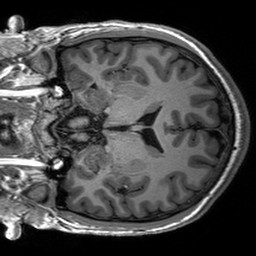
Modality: T1w
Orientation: coronal
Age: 21
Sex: male
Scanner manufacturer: siemens
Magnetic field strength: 3 T
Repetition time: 2.53 s
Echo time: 0.00227 s